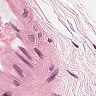
Metastatic tissue present: no